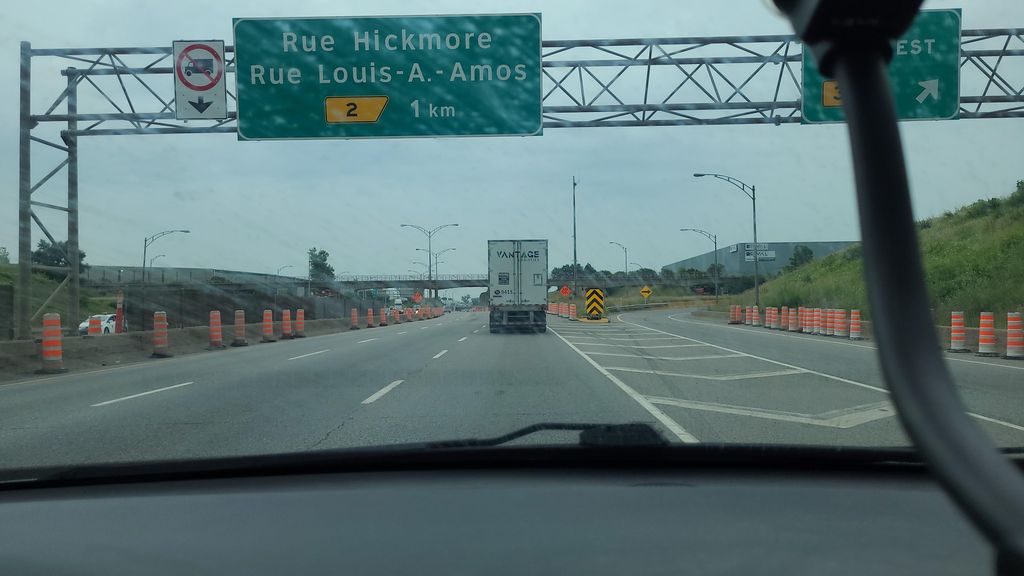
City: montreal